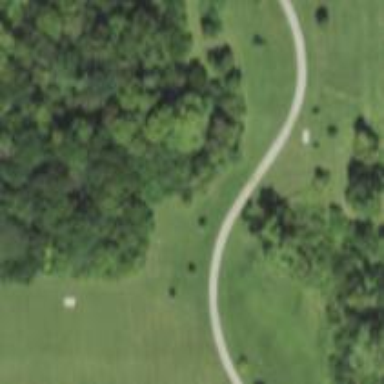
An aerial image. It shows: Culvert tunnel.